Question: I am having troubles with my Worpress post date. As the picture shows, I can publish the post with 01-Jan etc. I only want to post the month with text, and no numbers. Any suggestions?

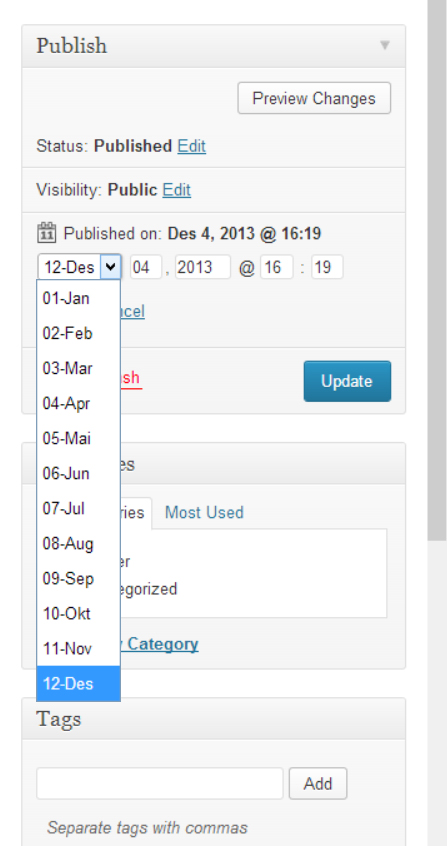
Answer: You mentioned in the comments that the date on the front end was displayed wrong. Therefore, I suggest you look at the PHP source that is creating that page.
It's possible that the date format has been explicitly set in there, especially if you are using a non-custom theme, so the format under 'Settings -> General' could be ignored.